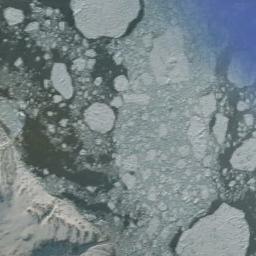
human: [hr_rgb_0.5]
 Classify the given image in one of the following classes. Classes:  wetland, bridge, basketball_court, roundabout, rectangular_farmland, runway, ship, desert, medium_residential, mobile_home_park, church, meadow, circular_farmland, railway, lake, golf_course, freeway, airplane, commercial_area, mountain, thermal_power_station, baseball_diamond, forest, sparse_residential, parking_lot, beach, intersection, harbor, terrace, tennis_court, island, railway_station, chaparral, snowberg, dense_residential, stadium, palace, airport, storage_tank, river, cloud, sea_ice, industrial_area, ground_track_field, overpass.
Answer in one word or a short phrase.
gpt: sea_ice